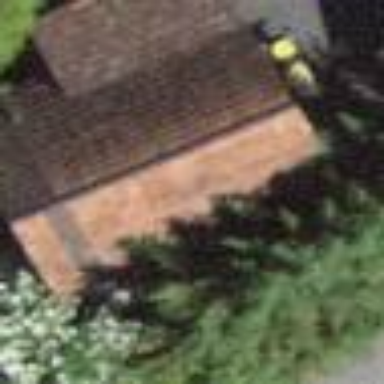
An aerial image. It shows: Rural barn.